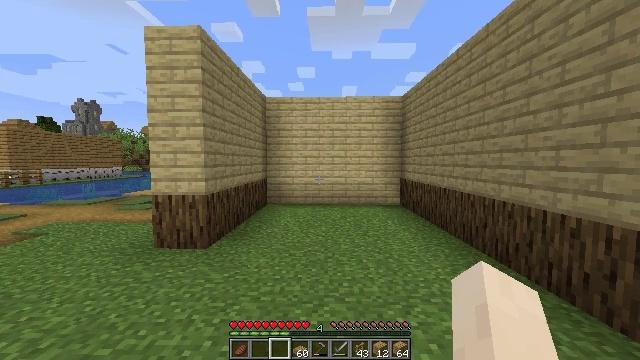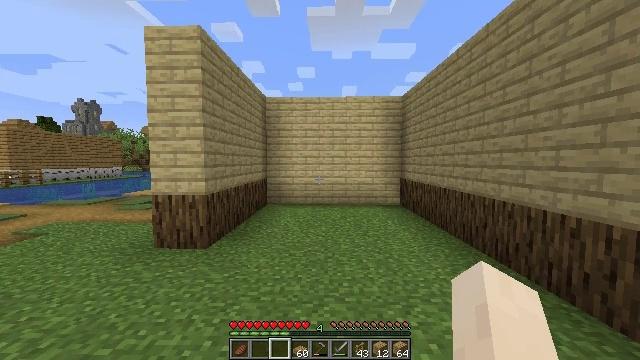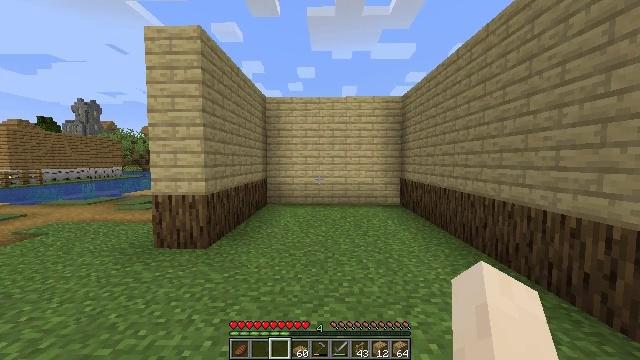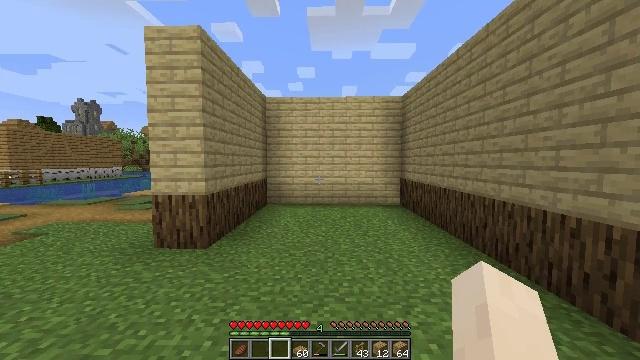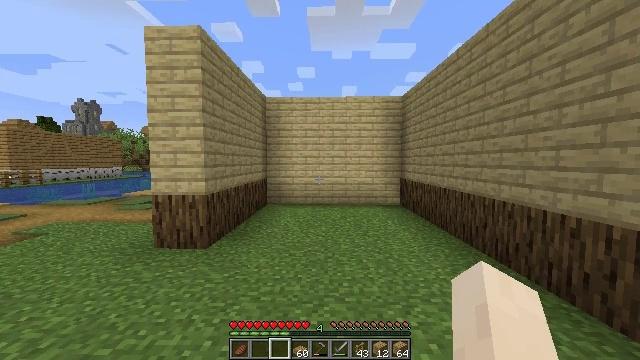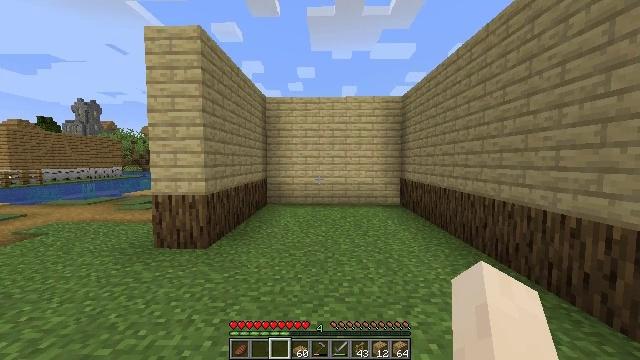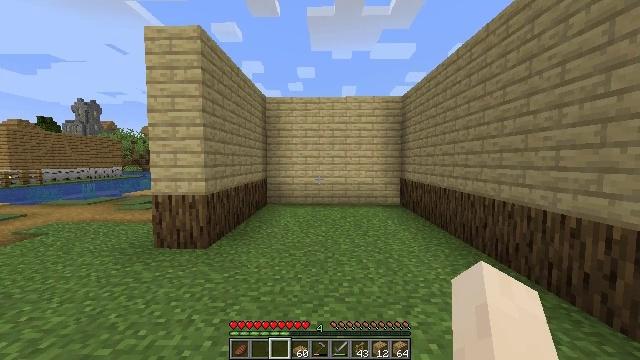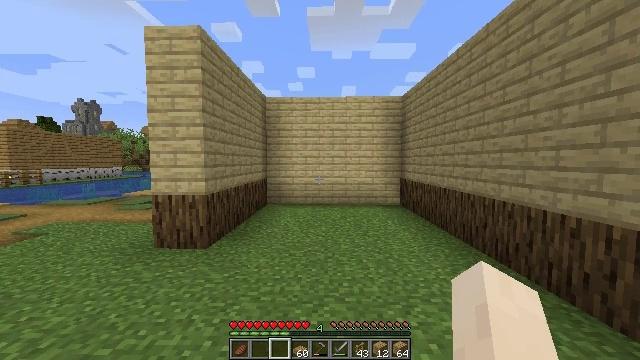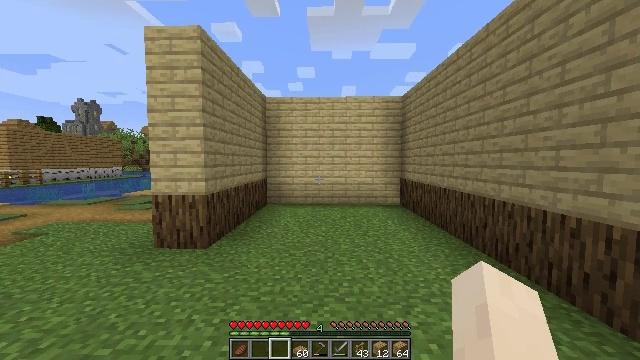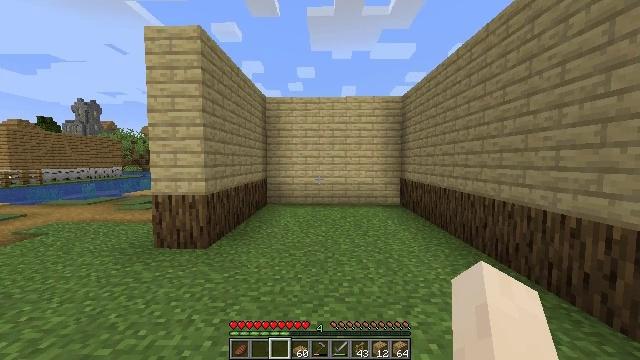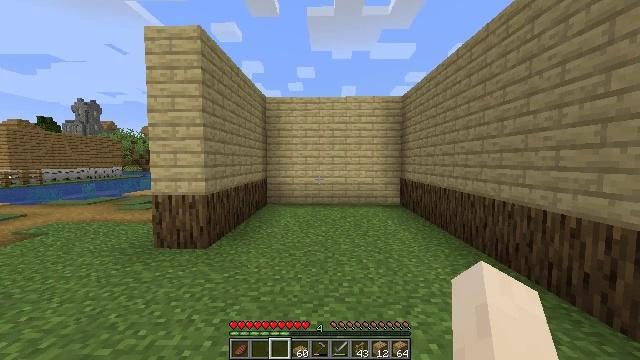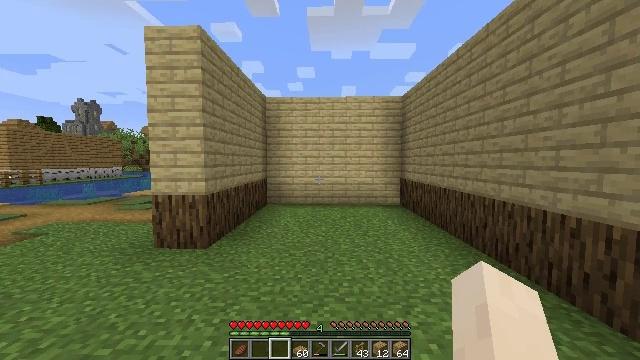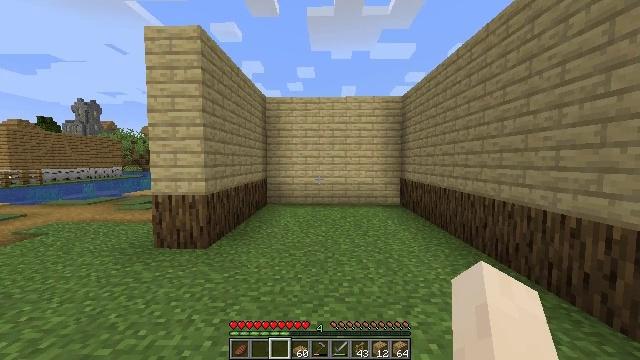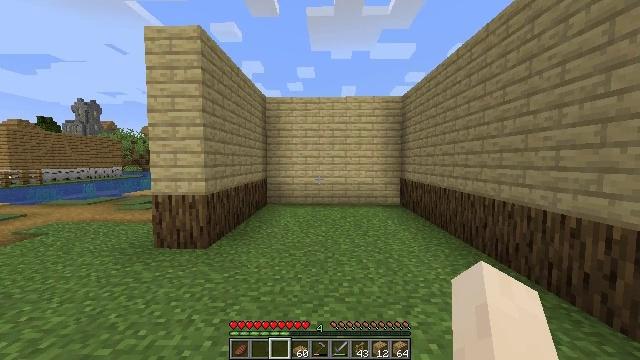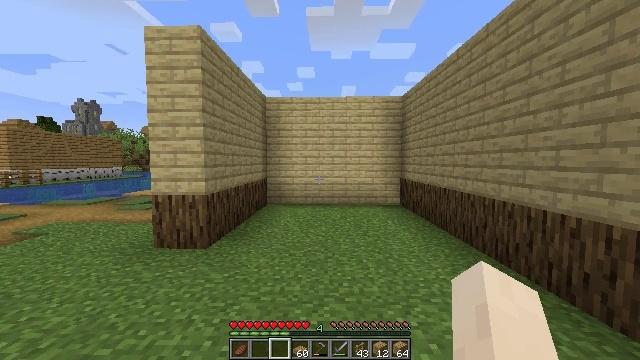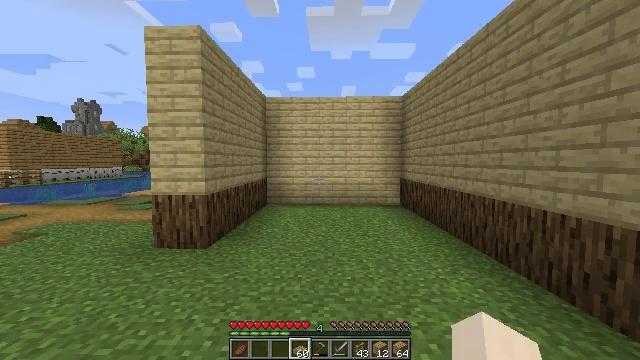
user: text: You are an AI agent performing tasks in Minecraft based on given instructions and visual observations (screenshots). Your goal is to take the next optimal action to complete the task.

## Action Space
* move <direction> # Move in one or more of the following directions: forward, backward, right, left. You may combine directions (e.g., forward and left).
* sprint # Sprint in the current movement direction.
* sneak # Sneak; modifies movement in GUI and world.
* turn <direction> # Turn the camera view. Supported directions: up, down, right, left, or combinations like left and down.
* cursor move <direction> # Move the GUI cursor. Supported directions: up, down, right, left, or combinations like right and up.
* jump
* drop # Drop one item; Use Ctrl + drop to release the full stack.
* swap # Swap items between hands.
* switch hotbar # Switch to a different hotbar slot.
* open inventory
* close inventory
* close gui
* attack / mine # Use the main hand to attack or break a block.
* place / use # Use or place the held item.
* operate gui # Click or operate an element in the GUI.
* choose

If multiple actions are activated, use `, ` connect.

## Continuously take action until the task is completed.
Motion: motion action
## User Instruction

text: Break the existing birch planks.
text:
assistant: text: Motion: no_op
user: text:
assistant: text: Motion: switch to hotbar 3
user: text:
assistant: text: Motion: switch to hotbar 3
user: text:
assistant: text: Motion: switch to hotbar 3
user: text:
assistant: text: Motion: switch to hotbar 3
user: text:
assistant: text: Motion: switch to hotbar 3
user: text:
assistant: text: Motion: switch to hotbar 3
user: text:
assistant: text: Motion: no_op
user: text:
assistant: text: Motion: no_op
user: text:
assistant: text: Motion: no_op
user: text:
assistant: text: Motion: no_op
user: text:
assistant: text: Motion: no_op
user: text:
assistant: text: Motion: no_op
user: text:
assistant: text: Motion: no_op
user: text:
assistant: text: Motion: switch to hotbar 4
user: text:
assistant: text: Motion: switch to hotbar 4
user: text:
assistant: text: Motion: switch to hotbar 4
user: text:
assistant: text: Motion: switch to hotbar 4
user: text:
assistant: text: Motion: no_op
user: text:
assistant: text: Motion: no_op
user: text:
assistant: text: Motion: no_op
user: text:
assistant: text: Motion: no_op
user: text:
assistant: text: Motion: no_op
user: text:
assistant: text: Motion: no_op
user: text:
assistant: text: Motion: no_op
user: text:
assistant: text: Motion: no_op
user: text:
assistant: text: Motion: no_op
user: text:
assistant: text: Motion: switch to hotbar 5
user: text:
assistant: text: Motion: switch to hotbar 5
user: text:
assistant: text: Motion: switch to hotbar 5